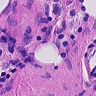
Metastatic tissue present: no